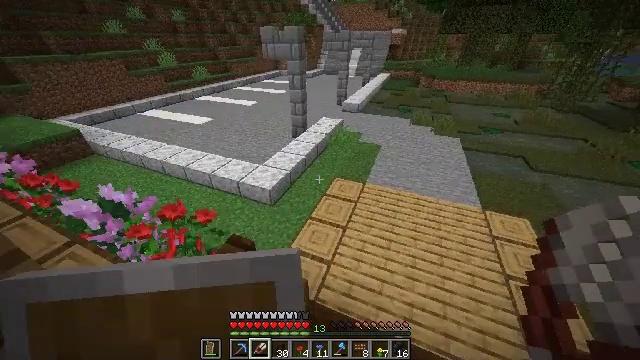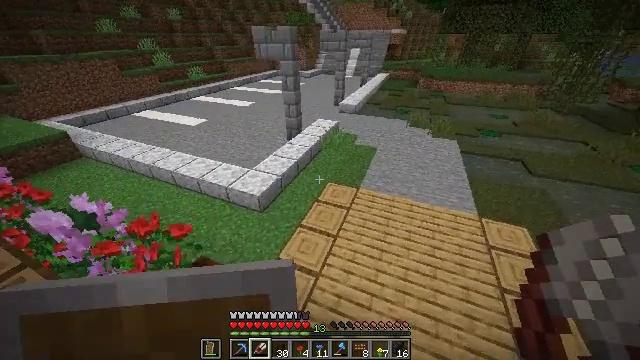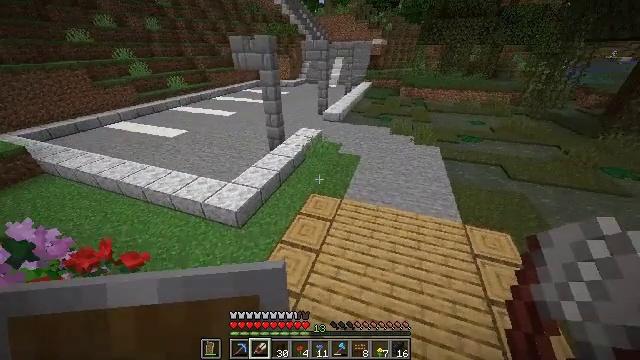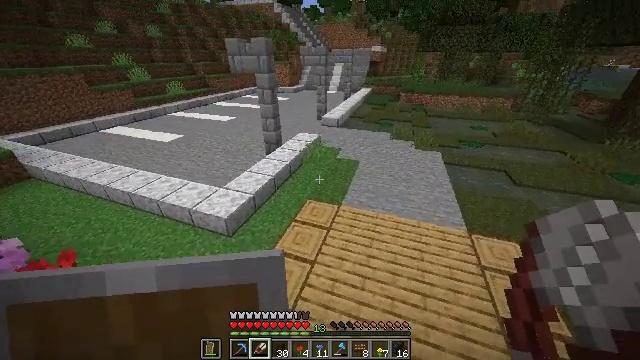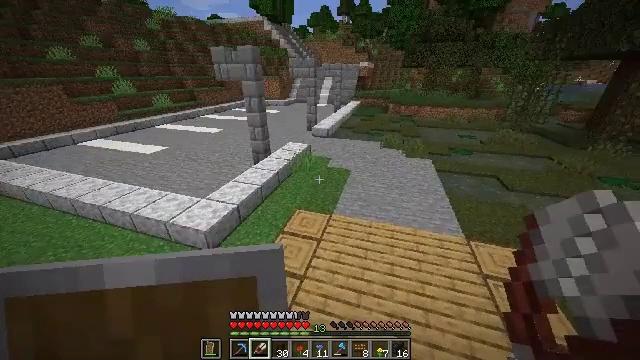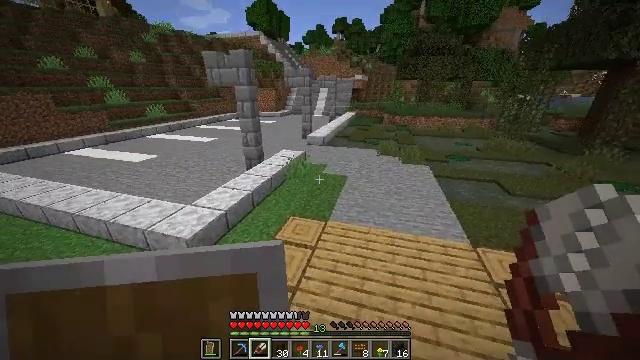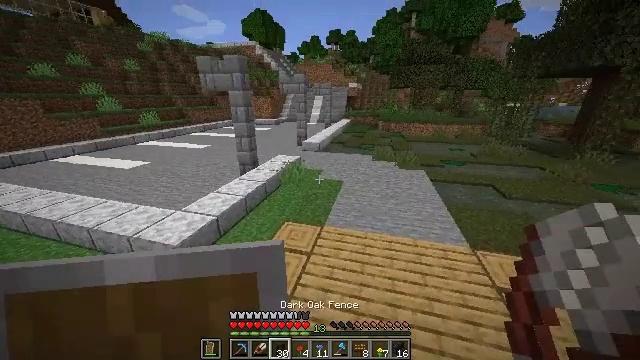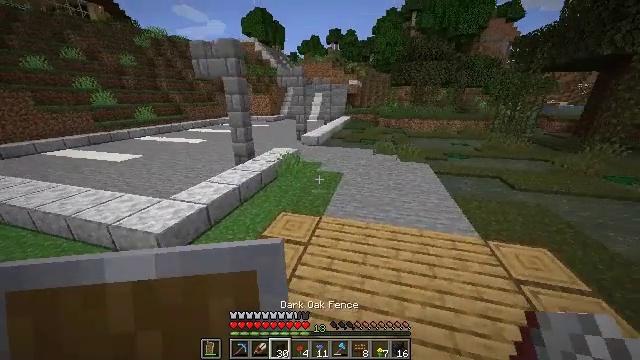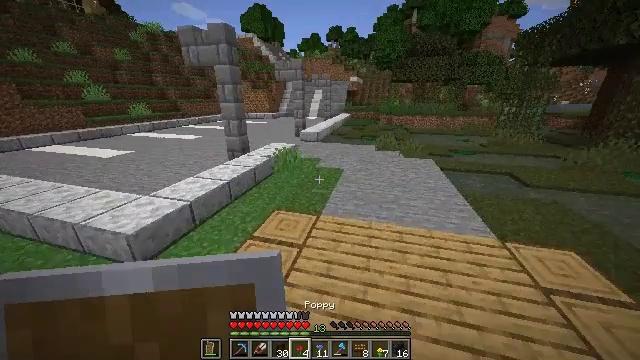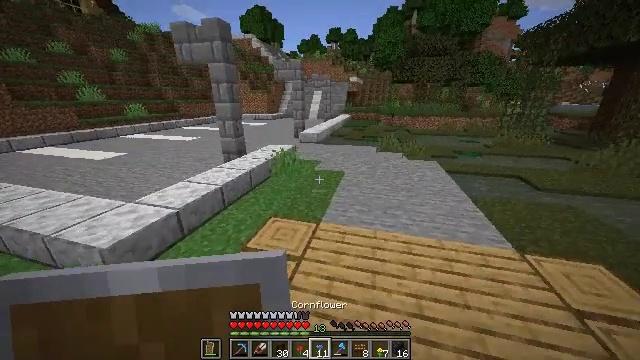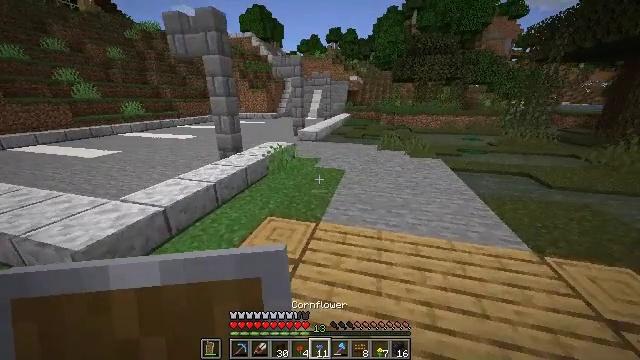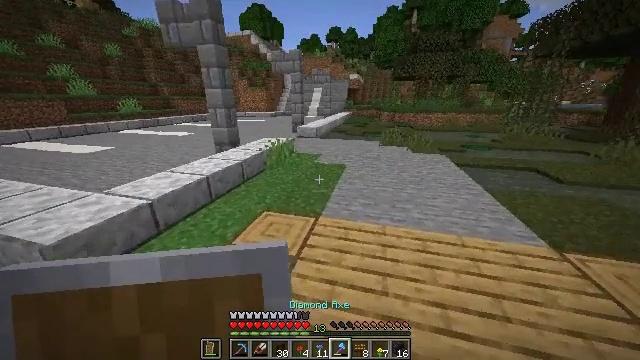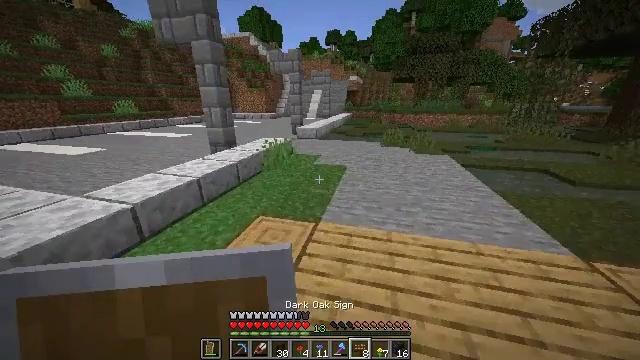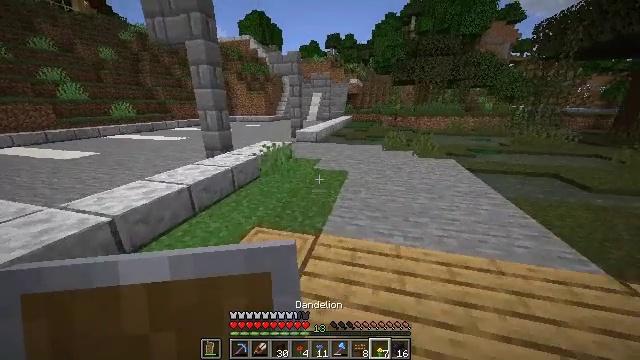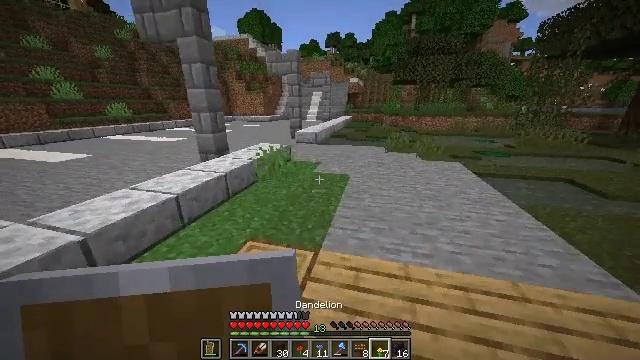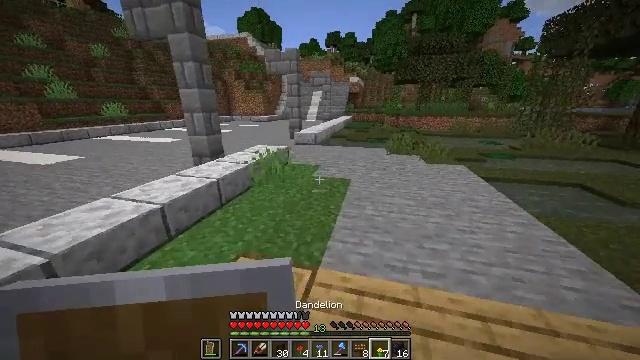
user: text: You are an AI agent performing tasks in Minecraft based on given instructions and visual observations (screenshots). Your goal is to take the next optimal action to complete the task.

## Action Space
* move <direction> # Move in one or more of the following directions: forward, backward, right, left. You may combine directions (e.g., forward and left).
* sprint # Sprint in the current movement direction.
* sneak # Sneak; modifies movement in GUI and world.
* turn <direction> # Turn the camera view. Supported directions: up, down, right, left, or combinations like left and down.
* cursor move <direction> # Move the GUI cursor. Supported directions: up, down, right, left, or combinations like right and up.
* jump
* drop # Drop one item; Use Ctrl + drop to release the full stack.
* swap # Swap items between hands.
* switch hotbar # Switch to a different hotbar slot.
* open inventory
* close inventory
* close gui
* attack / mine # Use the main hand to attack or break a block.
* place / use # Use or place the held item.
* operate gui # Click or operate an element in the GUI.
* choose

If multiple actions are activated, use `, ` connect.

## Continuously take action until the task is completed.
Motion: motion action
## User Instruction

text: Make polished diorite stairs in the crafting table.
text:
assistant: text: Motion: move forward and move right
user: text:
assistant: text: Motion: move forward, turn right and up
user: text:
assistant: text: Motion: move forward, turn up
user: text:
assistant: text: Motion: move forward, turn right and up
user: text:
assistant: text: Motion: move forward, turn right and up
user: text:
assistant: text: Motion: move forward, turn right and up
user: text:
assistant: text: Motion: move forward
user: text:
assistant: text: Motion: move forward
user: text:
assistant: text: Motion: move forward
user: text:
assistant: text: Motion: move forward
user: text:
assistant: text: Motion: move forward
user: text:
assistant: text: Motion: move forward
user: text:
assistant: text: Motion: move forward
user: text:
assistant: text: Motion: move forward
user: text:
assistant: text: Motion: move forward
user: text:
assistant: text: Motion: move forward
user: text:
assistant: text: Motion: move forward
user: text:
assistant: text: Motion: move forward
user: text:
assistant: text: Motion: move forward
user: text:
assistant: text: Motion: move forward
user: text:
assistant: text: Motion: move forward
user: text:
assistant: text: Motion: move forward
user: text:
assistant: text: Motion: move forward
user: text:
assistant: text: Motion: move forward
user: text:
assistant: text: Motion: move forward, turn left
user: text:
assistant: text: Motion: move forward, turn left
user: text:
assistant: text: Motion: move forward, turn left
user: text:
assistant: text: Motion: move forward, turn left
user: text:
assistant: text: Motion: move forward
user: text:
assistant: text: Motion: move forward